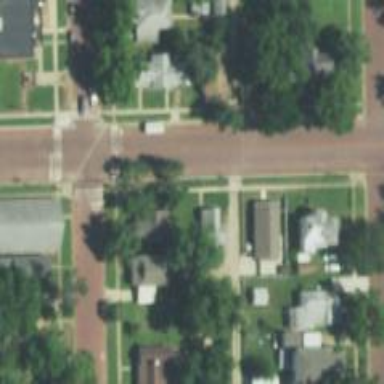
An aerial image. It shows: Alley classified as service road.